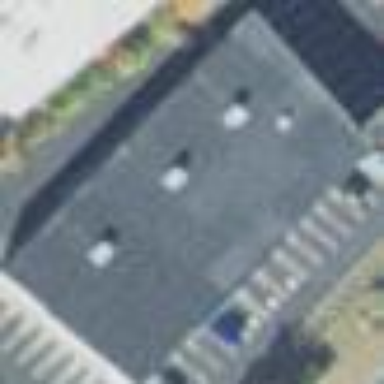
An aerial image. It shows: Building with furniture shop.